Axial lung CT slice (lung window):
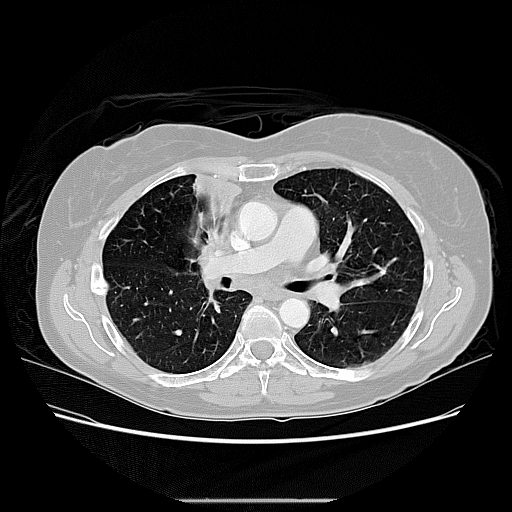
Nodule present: no